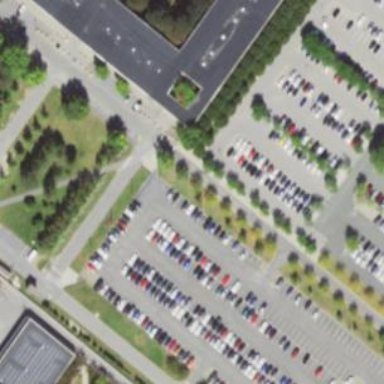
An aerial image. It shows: Parking area with surface.